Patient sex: M
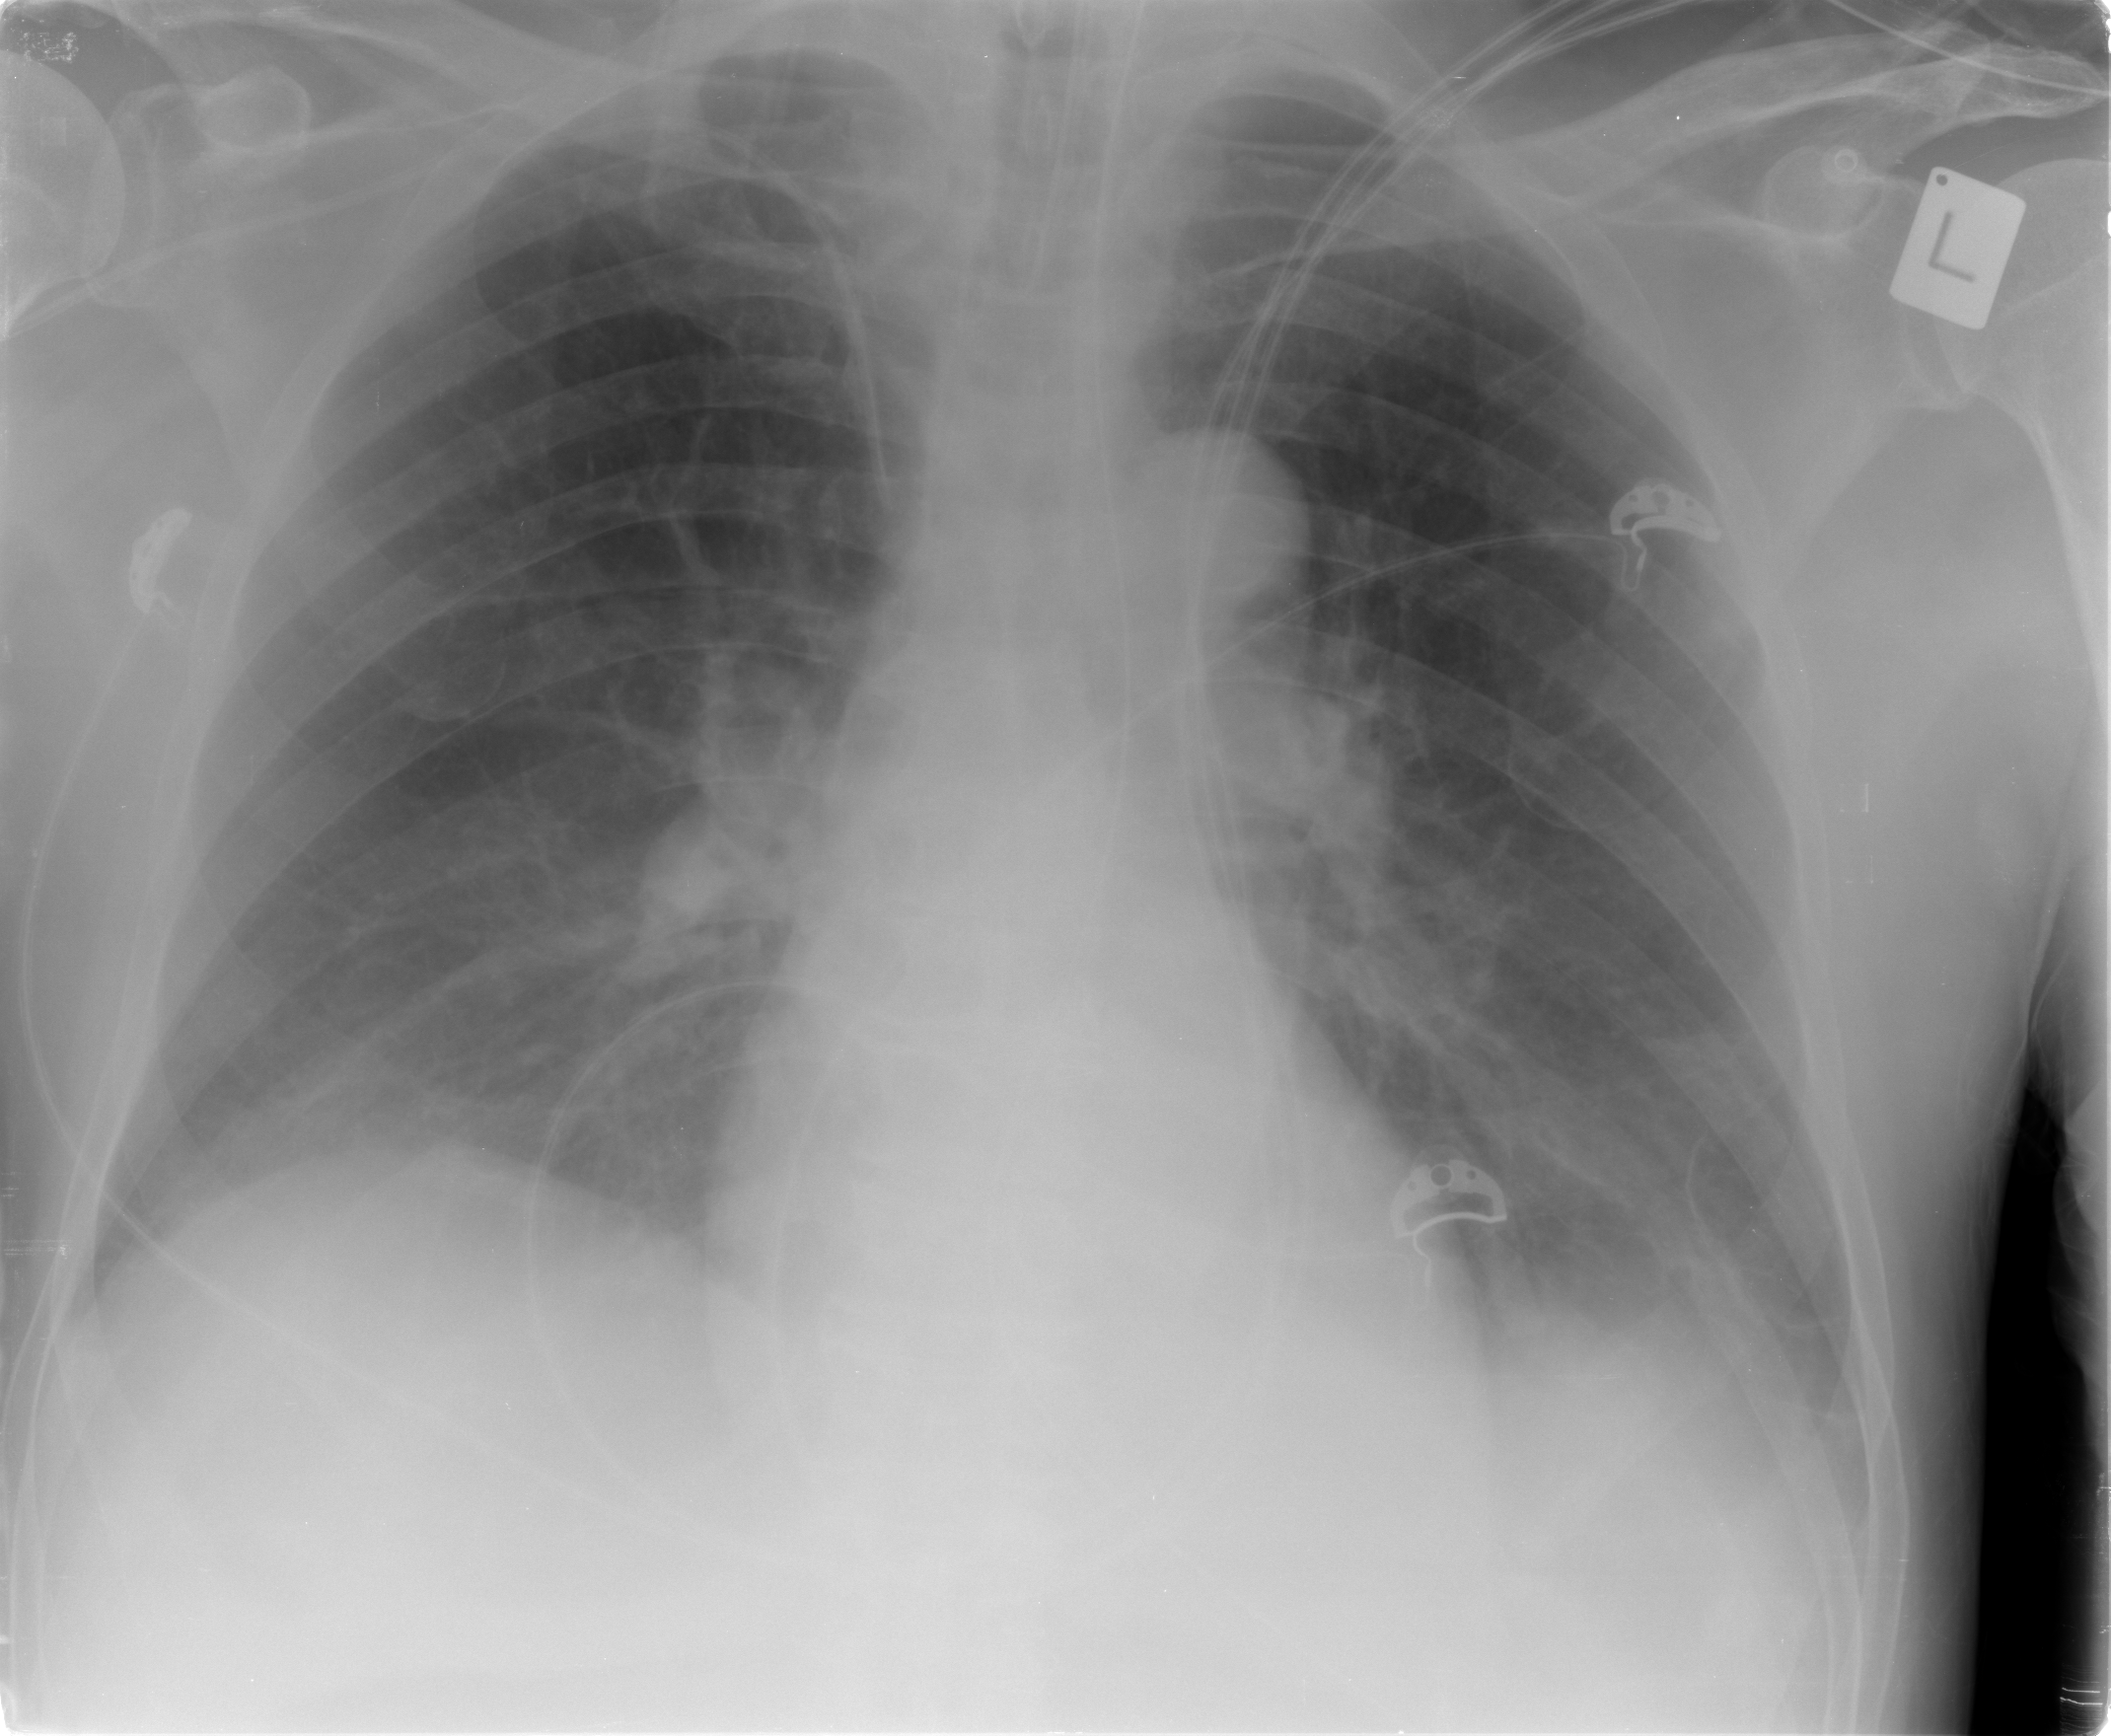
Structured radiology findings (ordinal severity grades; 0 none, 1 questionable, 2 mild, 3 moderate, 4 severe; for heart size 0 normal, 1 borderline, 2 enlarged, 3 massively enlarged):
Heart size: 0
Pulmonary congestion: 0
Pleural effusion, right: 0
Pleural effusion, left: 1
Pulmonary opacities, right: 0
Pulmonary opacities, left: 0
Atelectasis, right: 2
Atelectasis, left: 2